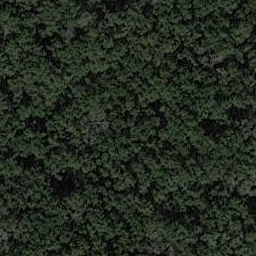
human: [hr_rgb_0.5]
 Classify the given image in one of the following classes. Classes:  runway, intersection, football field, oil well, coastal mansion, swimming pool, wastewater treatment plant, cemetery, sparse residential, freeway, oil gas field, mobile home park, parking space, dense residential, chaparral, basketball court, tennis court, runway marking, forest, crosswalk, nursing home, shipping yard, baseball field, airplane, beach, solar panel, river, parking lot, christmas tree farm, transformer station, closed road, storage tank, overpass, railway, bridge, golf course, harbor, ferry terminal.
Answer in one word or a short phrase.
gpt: forest